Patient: sex M, age 56
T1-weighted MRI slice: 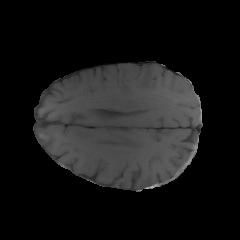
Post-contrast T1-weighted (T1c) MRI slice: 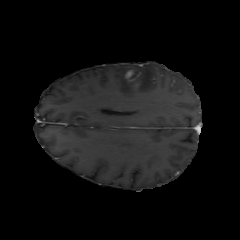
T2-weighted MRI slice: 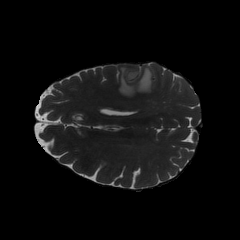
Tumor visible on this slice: yes
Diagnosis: Glioblastoma, IDH-wildtype
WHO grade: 4